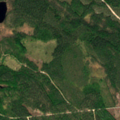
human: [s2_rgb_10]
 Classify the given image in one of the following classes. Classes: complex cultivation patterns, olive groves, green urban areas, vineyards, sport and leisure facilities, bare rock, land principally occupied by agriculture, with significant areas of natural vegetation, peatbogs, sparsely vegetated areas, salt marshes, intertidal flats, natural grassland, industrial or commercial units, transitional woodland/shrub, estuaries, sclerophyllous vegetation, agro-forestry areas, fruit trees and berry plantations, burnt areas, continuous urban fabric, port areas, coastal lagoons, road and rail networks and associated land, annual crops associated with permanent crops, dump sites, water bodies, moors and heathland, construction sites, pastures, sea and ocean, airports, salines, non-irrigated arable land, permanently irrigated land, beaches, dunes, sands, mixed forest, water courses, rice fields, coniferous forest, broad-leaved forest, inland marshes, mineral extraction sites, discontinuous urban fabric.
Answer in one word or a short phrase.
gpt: coniferous forest, mixed forest